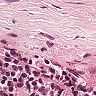
Metastatic tissue present: no